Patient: sex M, age 32
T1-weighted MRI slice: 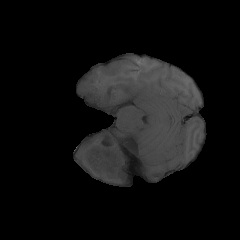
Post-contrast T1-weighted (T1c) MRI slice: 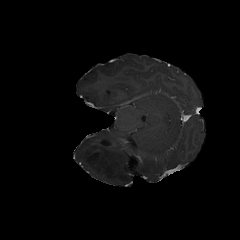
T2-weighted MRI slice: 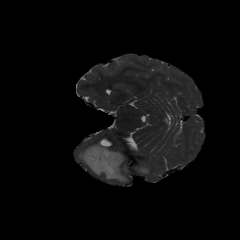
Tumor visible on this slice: yes
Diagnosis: Astrocytoma, IDH-mutant
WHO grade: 2